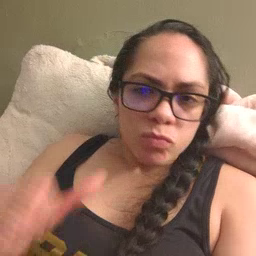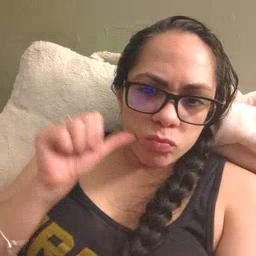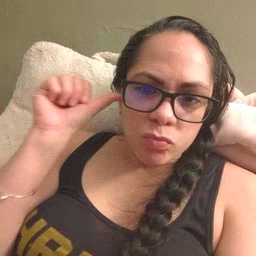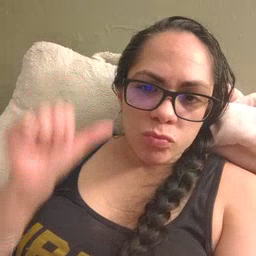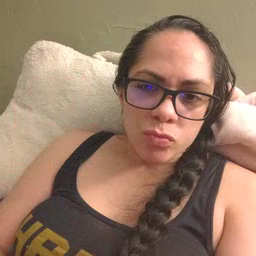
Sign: yesterday